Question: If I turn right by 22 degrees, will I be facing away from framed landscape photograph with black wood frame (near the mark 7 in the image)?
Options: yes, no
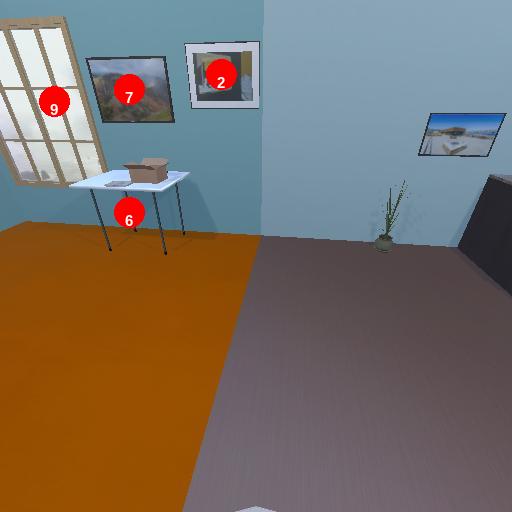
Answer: yes